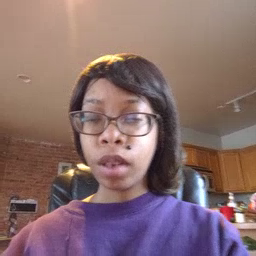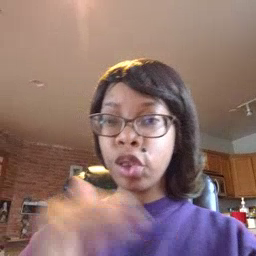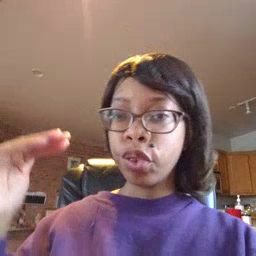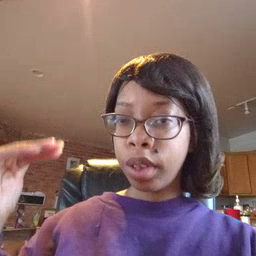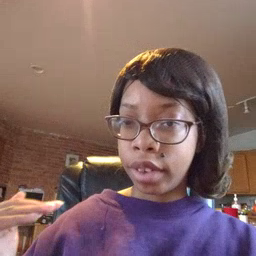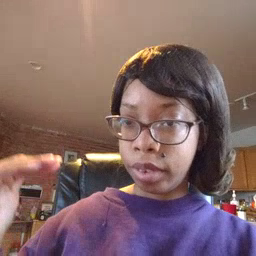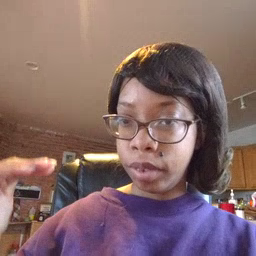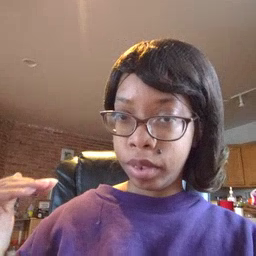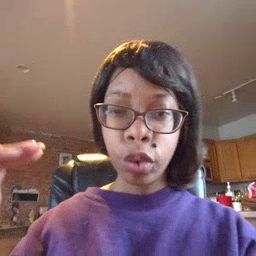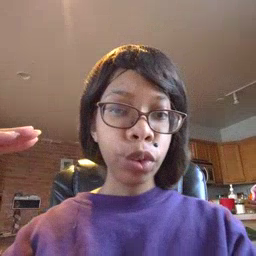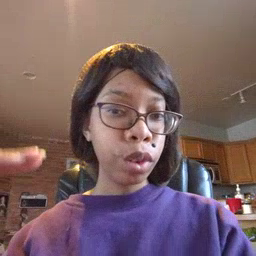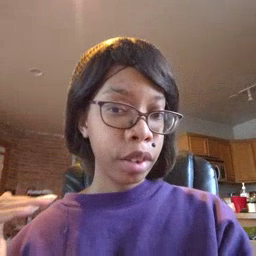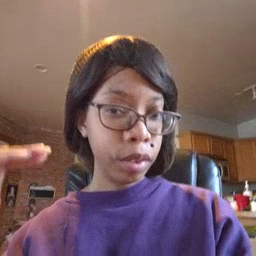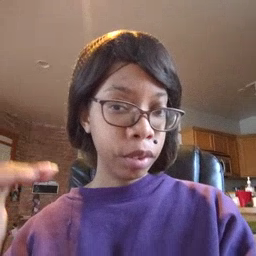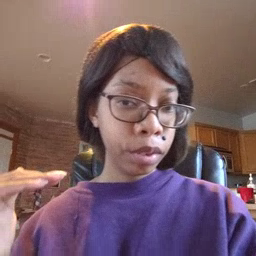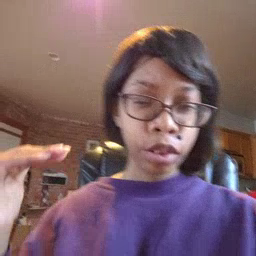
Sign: child